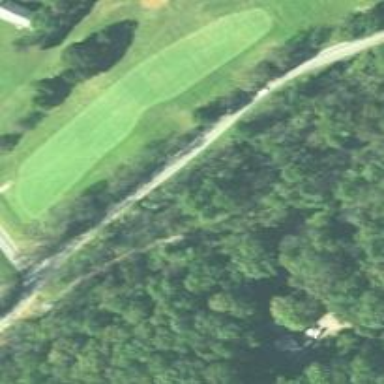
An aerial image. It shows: Golf fairway surrounded by grass.